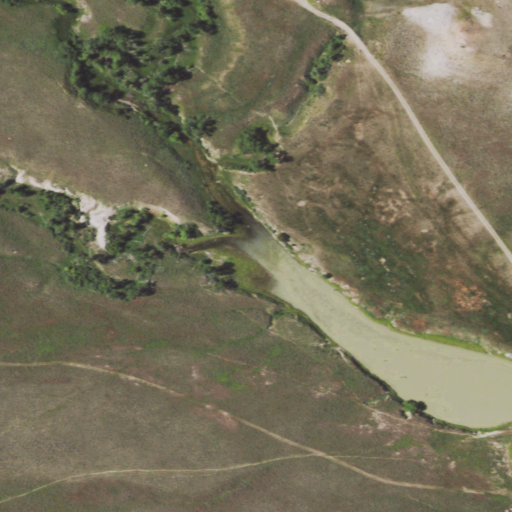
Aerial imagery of valley in Wyoming named Johnson Draw containing grassland, shrub, woody wetlands, open water, and herbaceous wetlands